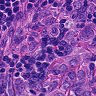
Metastatic tissue present: yes